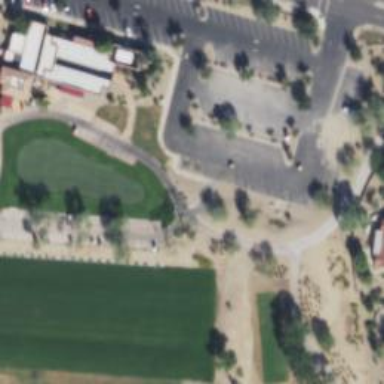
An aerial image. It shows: Path designated for golf carts.